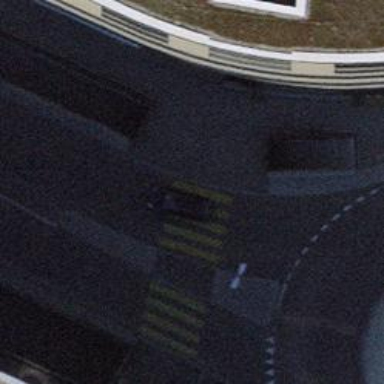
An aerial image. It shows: Kerb barrier.